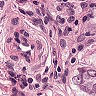
Metastatic tissue present: yes